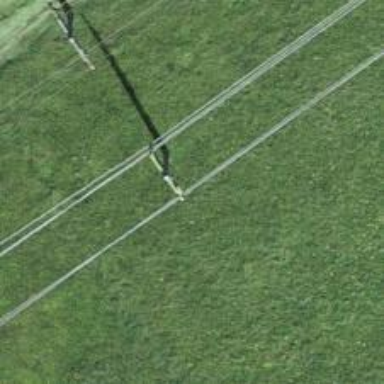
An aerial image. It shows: Power pole.